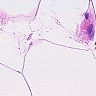
Metastatic tissue present: no